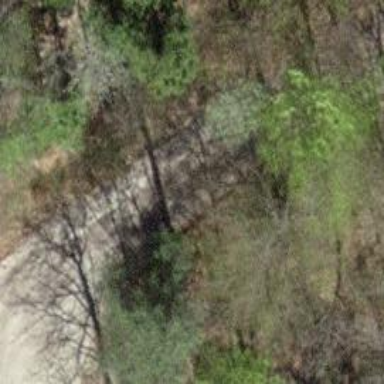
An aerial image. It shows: Track with grade2 tracktype.